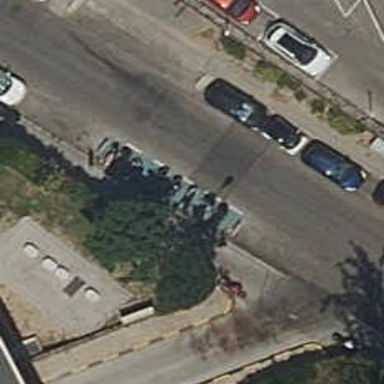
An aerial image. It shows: Motorcycle parking area.